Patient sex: F
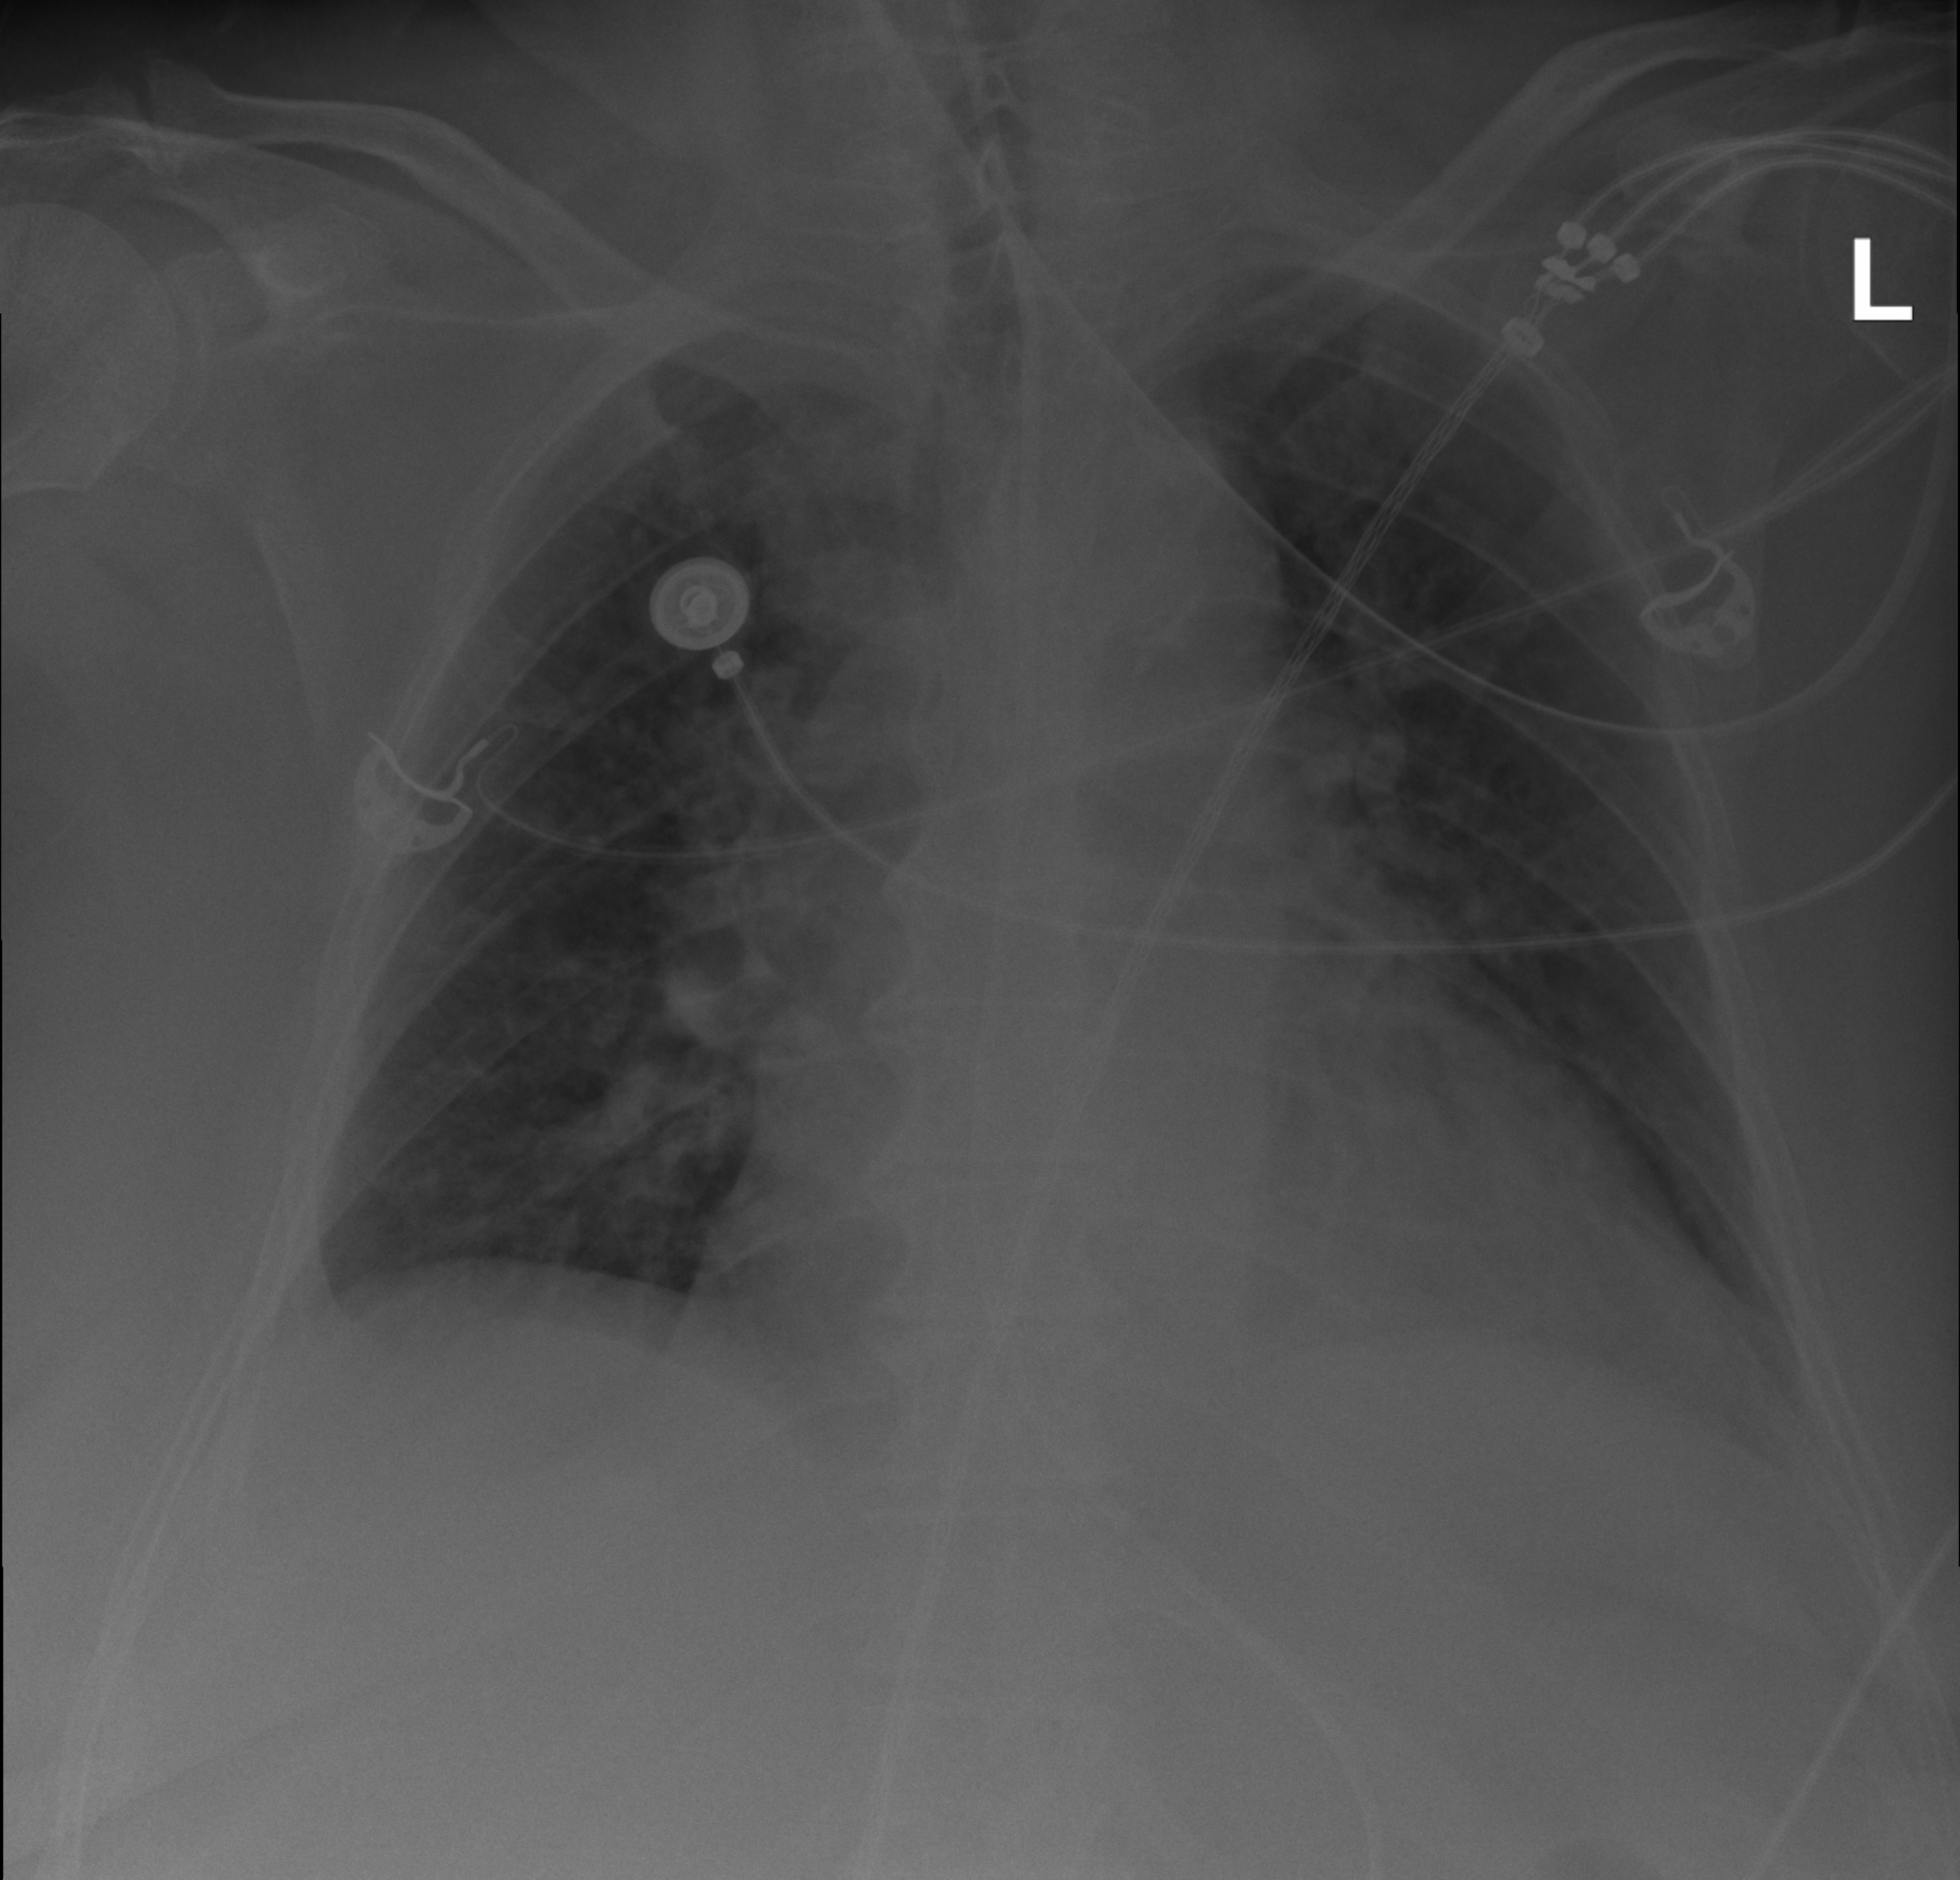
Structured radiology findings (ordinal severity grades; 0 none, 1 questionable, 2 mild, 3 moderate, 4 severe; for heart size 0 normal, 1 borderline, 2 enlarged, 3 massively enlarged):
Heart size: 2
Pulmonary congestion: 2
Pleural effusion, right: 2
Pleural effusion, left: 2
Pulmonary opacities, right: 2
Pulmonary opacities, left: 2
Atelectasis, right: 0
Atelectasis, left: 2